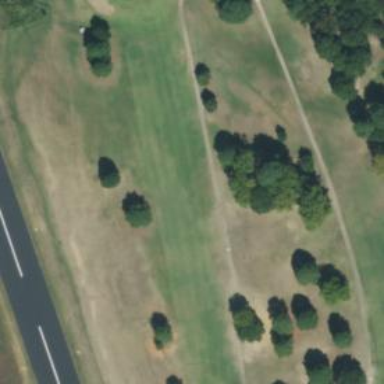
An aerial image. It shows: View of golf hole.